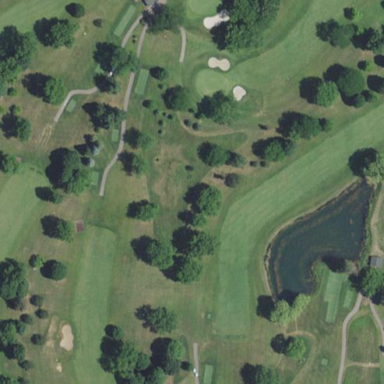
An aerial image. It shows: Rough grass surface on golf course.